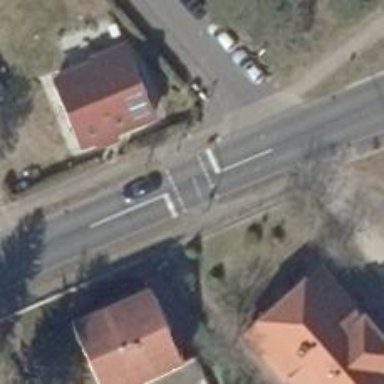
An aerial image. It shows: Road crossing with traffic signals.